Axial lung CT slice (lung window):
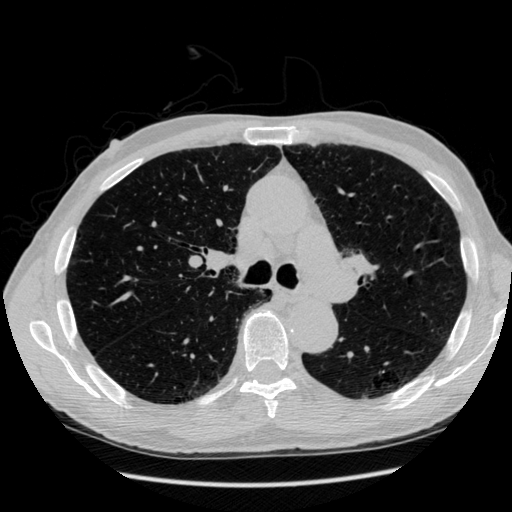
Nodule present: no